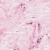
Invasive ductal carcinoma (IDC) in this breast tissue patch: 0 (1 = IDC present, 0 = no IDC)